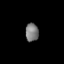
Tissue: lung
Cell type: Endothelial cells
Senescence score: 0.7157
Nuclear area (px): 239
Mean DAPI intensity: 120.029